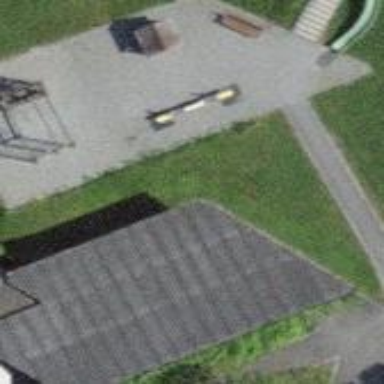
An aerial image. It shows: Playground area for leisure activities on the land.